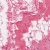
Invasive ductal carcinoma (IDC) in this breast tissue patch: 0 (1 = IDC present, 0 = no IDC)